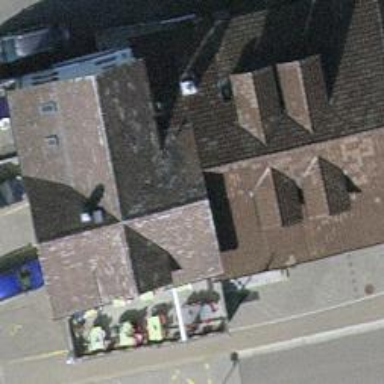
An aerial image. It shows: Restaurant.